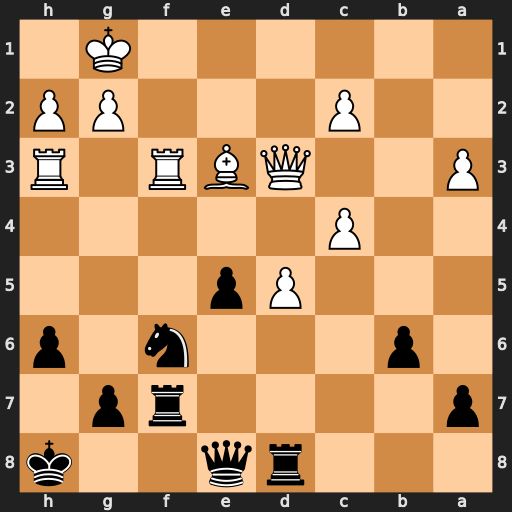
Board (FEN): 3rq2k/p4rp1/1p3n1p/3Pp3/2P5/P2QBR1R/2P3PP/6K1
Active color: b
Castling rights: -
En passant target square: -
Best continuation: e4 Qd4 exf3